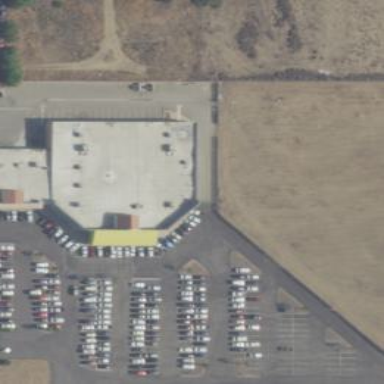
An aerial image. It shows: Building used as fitness center.